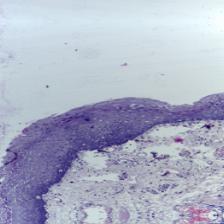
Diagnosis: Normal